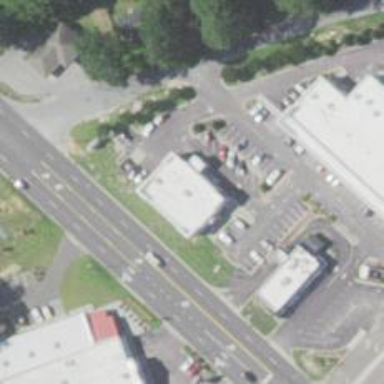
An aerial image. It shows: Pharmacy providing healthcare services.